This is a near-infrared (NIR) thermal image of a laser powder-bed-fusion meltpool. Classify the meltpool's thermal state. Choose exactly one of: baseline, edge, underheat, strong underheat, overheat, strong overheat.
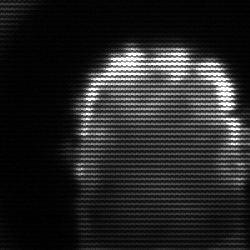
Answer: baseline